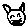
Label: cat